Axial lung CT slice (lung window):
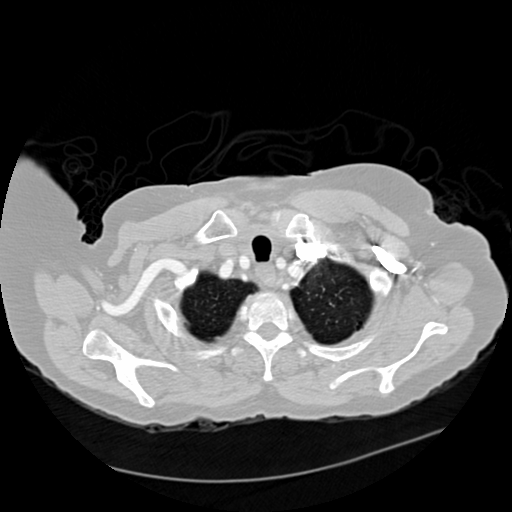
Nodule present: no